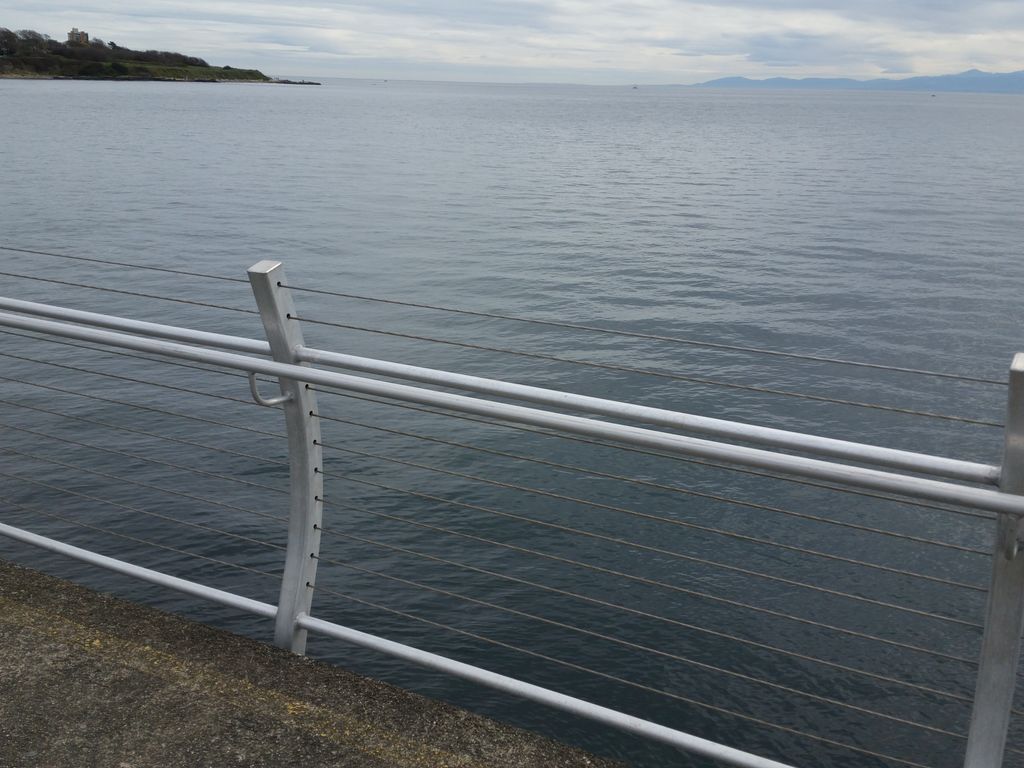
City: victoria